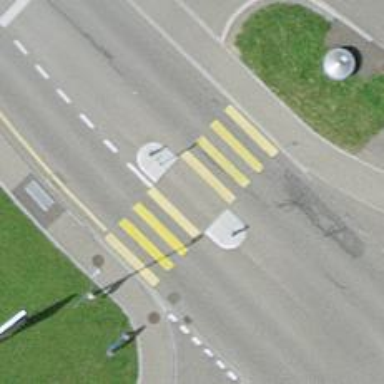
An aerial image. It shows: Uncontrolled crossing with zebra marking and island.